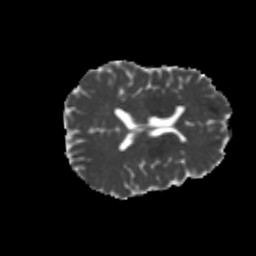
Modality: MD
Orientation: axial
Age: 24
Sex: male
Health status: healthy
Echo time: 0.074 s